Interaction volume radius: 5 \u00c5
Interaction volume height: 30 \u00c5
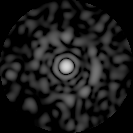
Disorder parameter: 0.8283